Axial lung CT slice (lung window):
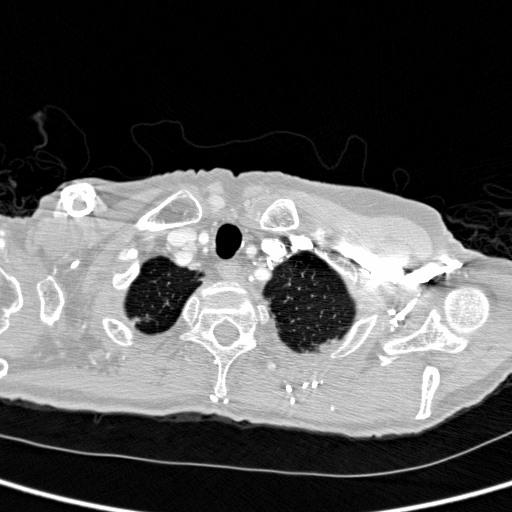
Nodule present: no